Question: I am totally new in java and android.. I am sure I did it wrong on the code, please help me fix it
I try to send the content of a tweet as a String from an android application to this online parser: <URL>, and I want to retrieve the result of the parsing, here is my code:
'''
@Override
public void onCreate(Bundle savedInstanceState) {
super.onCreate(savedInstanceState);
setContentView(R.layout.test);
String Tobetag = urlEncode(contentTweet);
new Analyser().execute();
}
private String urlEncode(String s){
try {
return URLEncoder.encode(s,"UTF-8").replace("+", "%20");
}
catch ( UnsupportedEncodingException e) {
throw new RuntimeException(s,e);
}
}
private class Analyser extends AsyncTask<Integer, Integer, Integer>
{
private String mUrl = "http://demo.ark.cs.cmu.edu/parse?sentence=";
@Override
protected Integer doInBackground(Integer... params) {
// TODO Auto-generated method stub
try
{
DefaultHttpClient client = new DefaultHttpClient();
HttpGet request = new HttpGet();
request.setURI(new URI(mUrl + mTobetag));
HttpResponse response = client.execute(request);
InputStream in = response.getEntity().getContent();
BufferedReader reader = new BufferedReader( new InputStreamReader(in) );
String result = reader.readLine();
System.out.println("Top");
System.out.println(result);
System.out.println("Bottom");
in.close();
}
catch(Exception e)
{
Log.e("Twitter", "doInBackground_" + e.toString());
}
return new Integer(1);
}
protected void onProgressUpdate(Integer... progress) {
}
@Override
protected void onPostExecute(Integer i) {
}
}
'''
I ran the code, no error reported but I didn't get the parse result, I only have this:

What can I do to get the result I wanted?
P.S. Also I am not sure I used the urlencoder right, it turn the slashes of the tweet content into %2F, but when I use the online parser by a browser, it shows that it doesn't change the slashed at all, please help
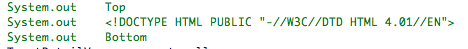
Answer: You are reading only the first line of the response, if you want to read the entire response you can do it like this:
'''
String result = "";
for(String line;(line=br.readLine())!=null;){
result += line;
}
'''
This will get you the entire 'http://demo.ark.cs.cmu.edu/parse' page as a response, if you want the response to be only a JSON object, use this URL instead 'http://demo.ark.cs.cmu.edu/parse/api/v1/parse?sentence=....'